Interaction volume radius: 5 \u00c5
Interaction volume height: 40 \u00c5
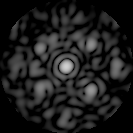
Disorder parameter: 0.4999